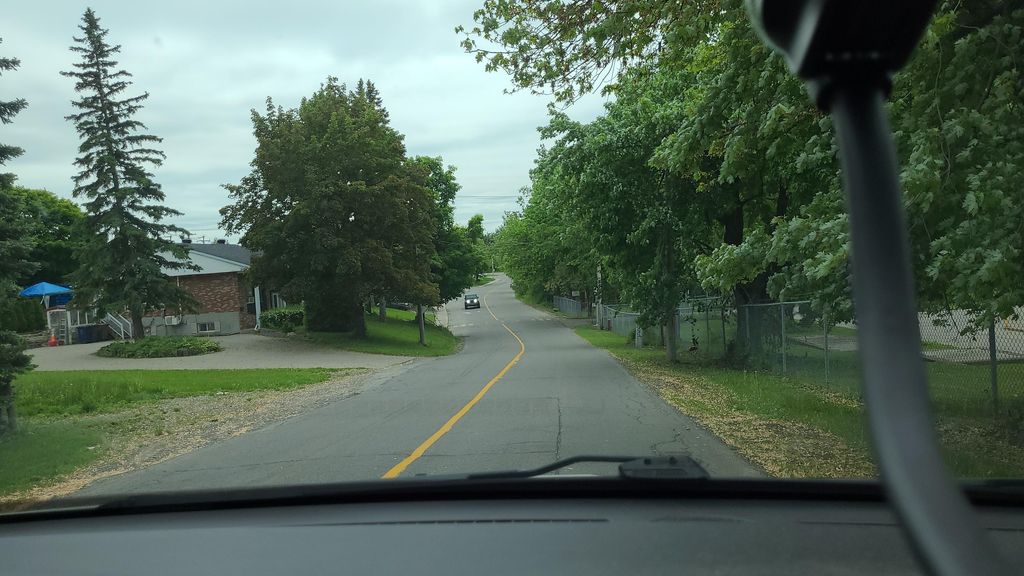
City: montreal